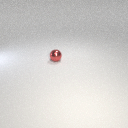
small red metal sphere